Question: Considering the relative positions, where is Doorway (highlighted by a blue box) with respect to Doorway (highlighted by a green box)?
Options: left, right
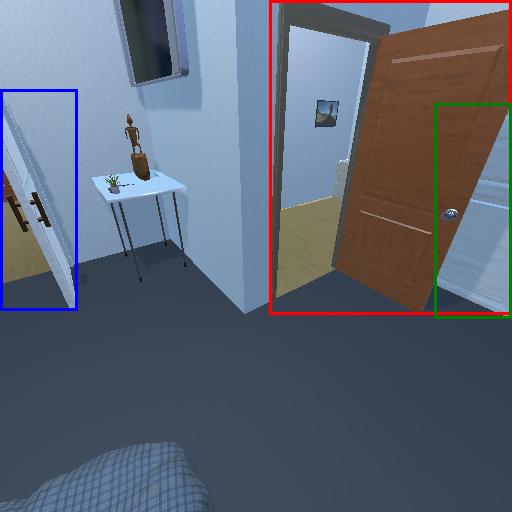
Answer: left